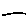
Label: line